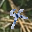
Label: 4